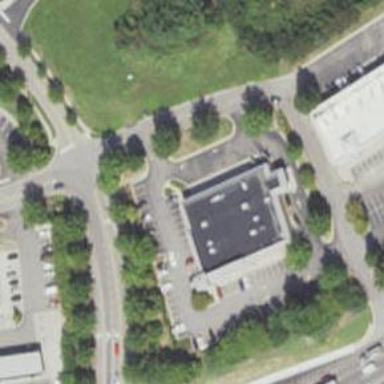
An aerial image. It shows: Pharmacy providing healthcare services.